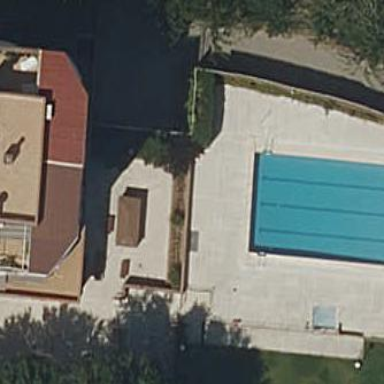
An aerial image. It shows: Swimming pool located in leisure land.